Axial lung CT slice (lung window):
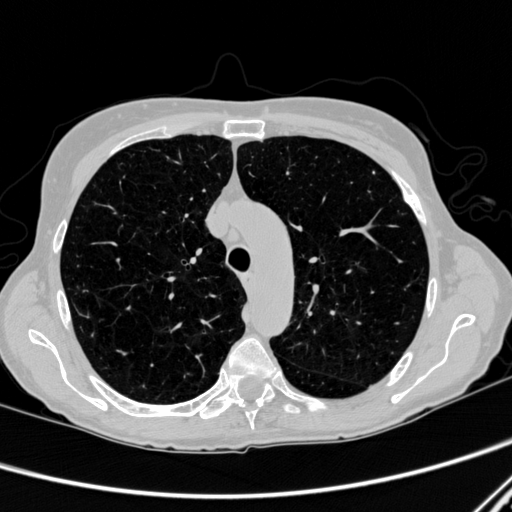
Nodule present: no